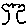
Label: tree